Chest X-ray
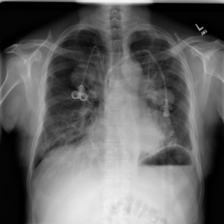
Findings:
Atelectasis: negative
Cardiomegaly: negative
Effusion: negative
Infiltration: negative
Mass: negative
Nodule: negative
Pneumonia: negative
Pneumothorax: negative
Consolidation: negative
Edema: negative
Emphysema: negative
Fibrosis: negative
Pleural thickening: negative
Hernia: negative